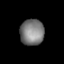
Tissue: prostate
Cell type: T cells
Senescence score: 0.3542
Nuclear area (px): 614
Mean DAPI intensity: 123.119